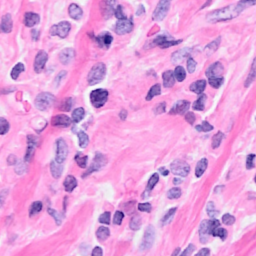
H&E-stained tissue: Breast